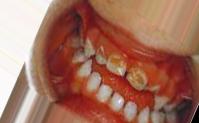
Condition: Caries